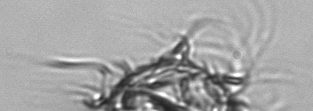
Label: Leegaardiella_ovalis